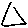
Label: triangle